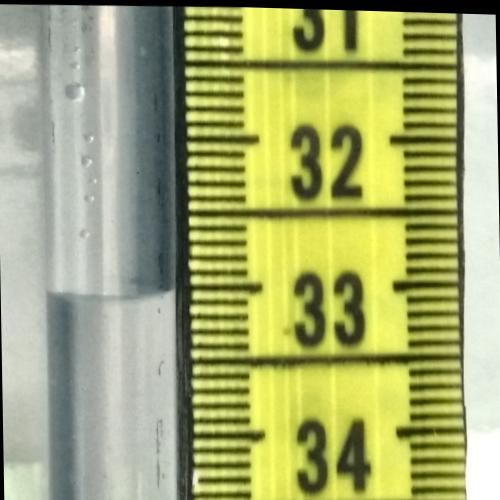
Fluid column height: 33.0 cm